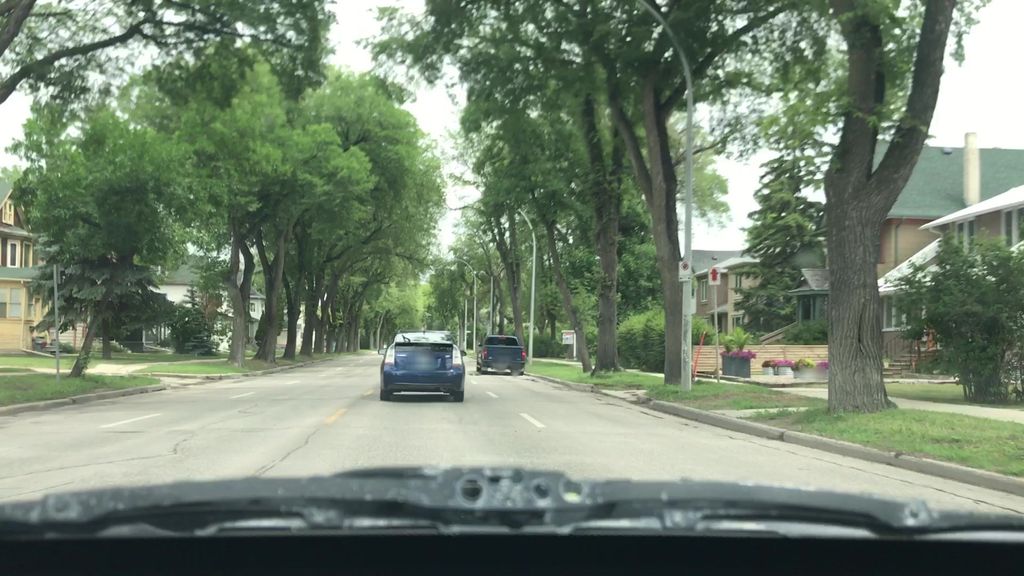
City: winnipeg